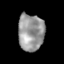
Tissue: skin
Cell type: Epithelial cells
Senescence score: 0.2756
Nuclear area (px): 942
Mean DAPI intensity: 152.532